Question: I have done this numerous times in XCode 5 and generated ipa (along with plist) for Adhoc Distribution for my app. But in the new XCode 6, I am unable to see this option.
In XCode 5, I saw this screen, which let me put my variables.

In XCode 6, I press "Export" and ask it do the AdHoc Distribution but it never asks me these things the way it asked in XCode 5. It just generates an ipa.
Is there anything wrong that I am doing?
thanks.
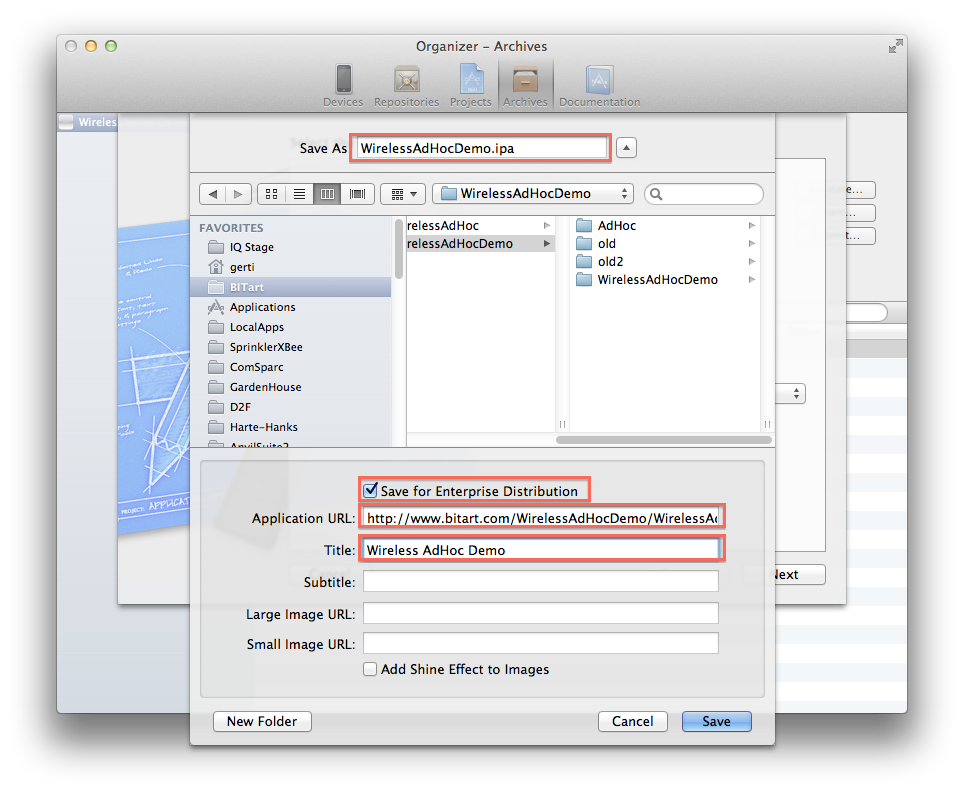
Answer: There is no way, Xcode 6 fixed old bugs, and also added new bugs.
You need to do that manually, create a plist file with this template:
'''
<?xml version="1.0" encoding="UTF-8"?>
<!DOCTYPE plist PUBLIC "-//Apple//DTD PLIST 1.0//EN" "http://www.apple.com/DTDs/PropertyList-1.0.dtd">
<plist version="1.0">
<dict>
<key>items</key>
<array>
<dict>
<key>assets</key>
<array>
<dict>
<key>kind</key>
<string>software-package</string>
<key>url</key>
<string>[INSERT URL HERE]</string>
</dict>
</array>
<key>metadata</key>
<dict>
<key>bundle-identifier</key>
<string>[INSERT BUNDLE ID HERE]</string>
<key>bundle-version</key>
<string>[INSERT VERSION HERE]</string>
<key>kind</key>
<string>software</string>
<key>title</key>
<string>[INSERT APP TITLE HERE]</string>
</dict>
</dict>
</array>
</dict>
</plist>
'''